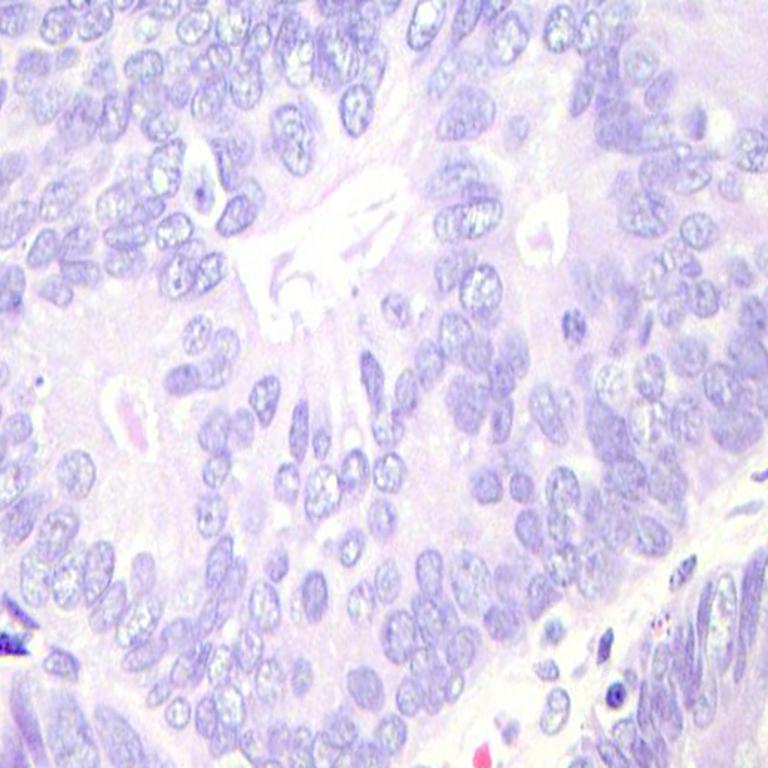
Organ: colon
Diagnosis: adenocarcinomas